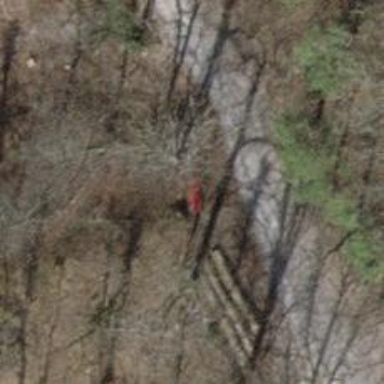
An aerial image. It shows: Red bench.